九年级 · 立体几何学
(本小题8.0分)

如图, 在等腰 $\triangle A B C$ 中, $\angle B A C=120^{\circ}, A D$ 是 $\angle B A C$ 的角平分线, 且 $A D=6$, 以点 $A$ 为圆心, $A D$ 长为半径画弧 $E F$, 交 $A B$ 于点 $E$, 交 $A C$ 于点 $F$.

(1)求由弧 $E F$ 及线段 $F C 、 C B 、 B E$ 围成图形(图中阴影部分)的面积;

(2)将阴影部分剪掉, 余下扇形 $A E F$, 将扇形 $A E F$ 围成一个圆雉的侧面, $A E$ 与 $A F$ 正好重合, 圆雉侧面无重叠, 求这个圆锥的高 $h$.

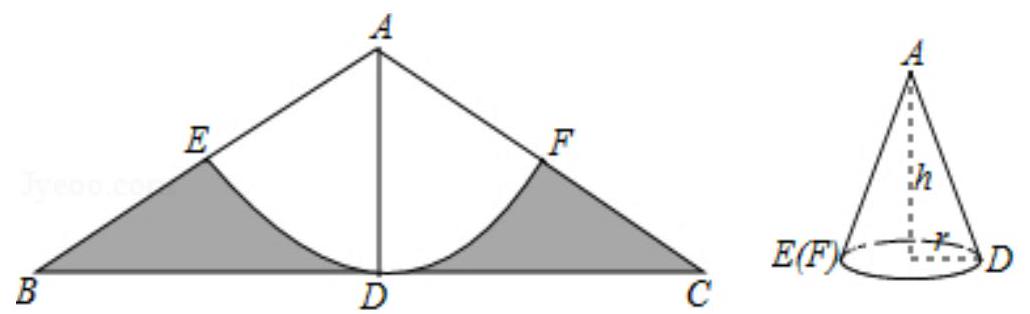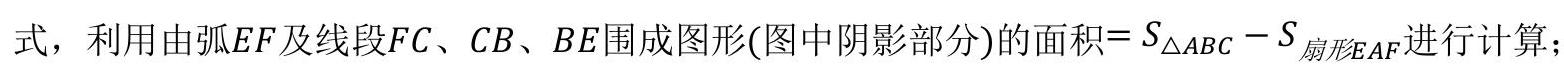
答案: 解: $\because$ 在等腰 $\triangle A B C$ 中, $\angle B A C=120^{\circ}$,

$\therefore \angle B=30^{\circ}$,

$\because A D$ 是 $\angle B A C$ 的角平分线，
$\therefore A D \perp B C, \quad B D=C D$,

$\therefore B D=\sqrt{3} A D=6 \sqrt{3}$,

$\therefore B C=2 B D=12 \sqrt{3}$,

$\therefore$ 由弧 $E F$ 及线段 $F C 、 C B 、 B E$ 围成图形(图中阴影部分)的面积 $=S_{\triangle A B C}-S_{\text {扇形 } E A F}=\frac{1}{2} \times 6 \times 12 \sqrt{3}-$ $\frac{120 \cdot \pi \cdot 6^{2}}{360}=36 \sqrt{3}-12 \pi$;

(2)设圆雉的底面圆的半径为 $r$,

根据题意得 $2 \pi r=\frac{120 \cdot \pi \cdot 6}{180}$, 解得 $r=2$,

这个圆雉的高 $h=\sqrt{6^{2}-2^{2}}=4 \sqrt{2}$.

解析: 本题考查了圆雉的计算: 圆雉的侧面展开图为一扇形, 这个扇形的弧长等于圆雉底面的周长,扇形的半径等于圆雉的母线长. 也考查了等腰三角形的性质和扇形的面积公式.

(1)利用等腰三角形的性质得到 $A D \perp B C, B D=C D$, 则可计算出 $B D=6 \sqrt{3}$, 然后利用扇形的面积公

(2)设圆雉的底面圆的半径为 $r$, 利用圆雉的侧面展开图为一扇形, 这个扇形的弧长等于圆雉底面的周长, 扇形的半径等于圆雉的母线长和弧长公式得到 $2 \pi r=\frac{120 \cdot \pi \cdot 6}{180}$, 解得 $r=2$, 然后利用勾股定理计算这个圆雉的高 $h$.